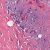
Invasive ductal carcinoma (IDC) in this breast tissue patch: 0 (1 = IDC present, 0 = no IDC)